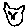
Label: cat